Field crop: maize
Growth stage: 2
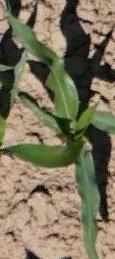
Species: maize